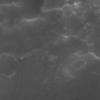
Label: not_dusty